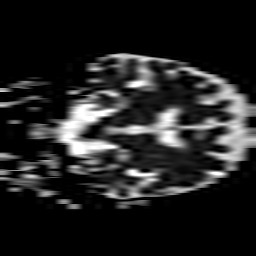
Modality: ADC
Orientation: coronal
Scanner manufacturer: philips
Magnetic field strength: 3 T
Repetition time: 4.05 s
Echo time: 0.05933 s